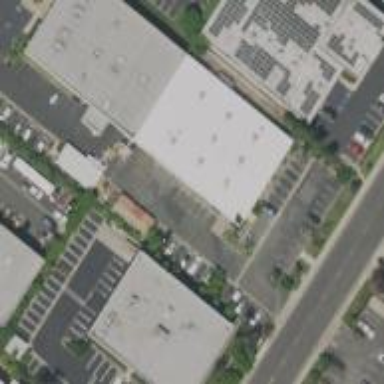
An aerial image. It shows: Commercial building.